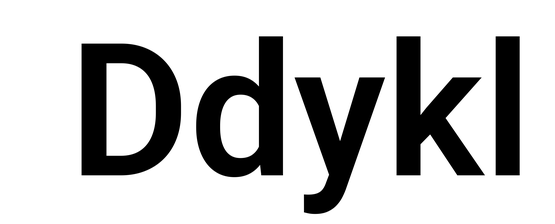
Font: Roboto_SemiBold